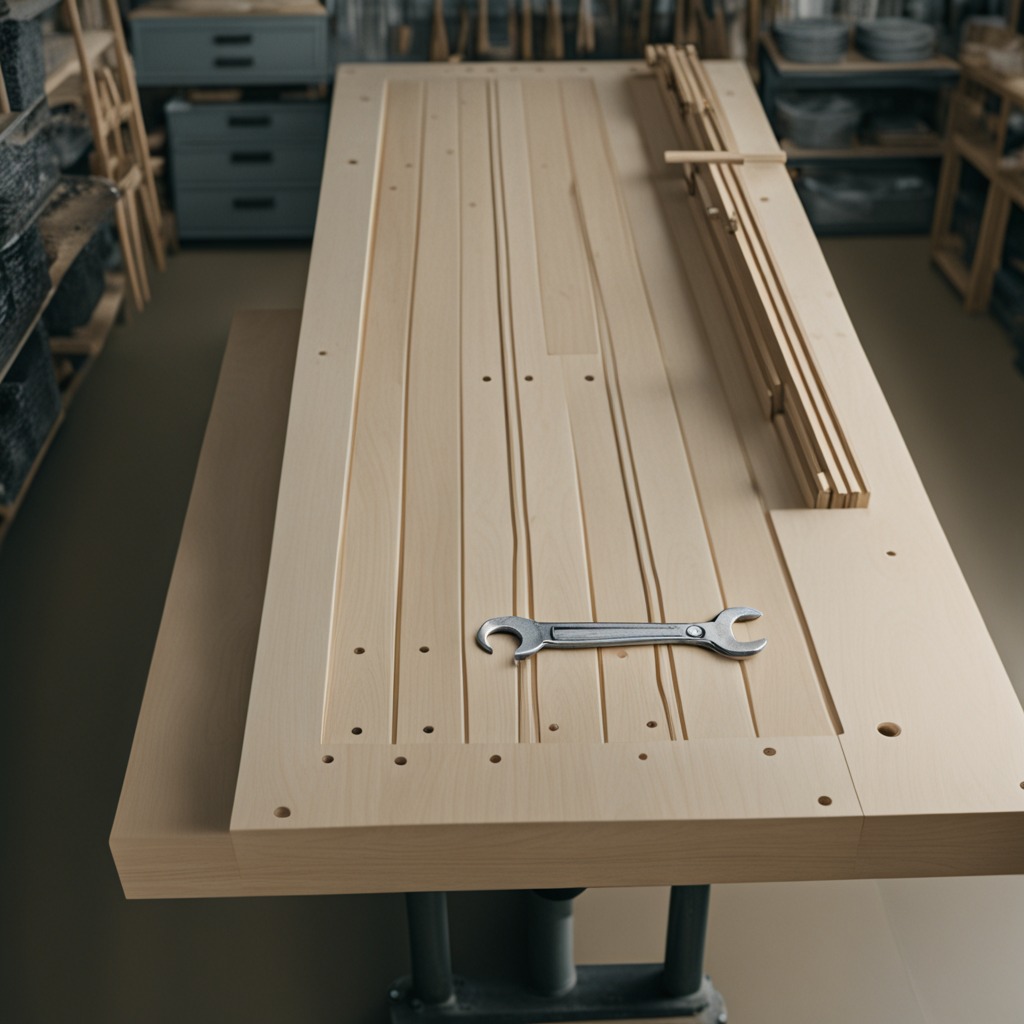
An wrench is lying on the workbench inside a coastal fishing gear workshop.